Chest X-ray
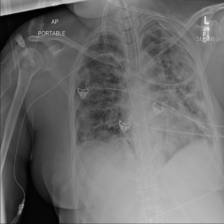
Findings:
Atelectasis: negative
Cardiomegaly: negative
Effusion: negative
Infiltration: negative
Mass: negative
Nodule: negative
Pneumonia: negative
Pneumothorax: negative
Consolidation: negative
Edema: negative
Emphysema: negative
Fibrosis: negative
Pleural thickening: negative
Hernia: negative